Field crop: maize
Growth stage: 1
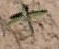
Species: atriplex